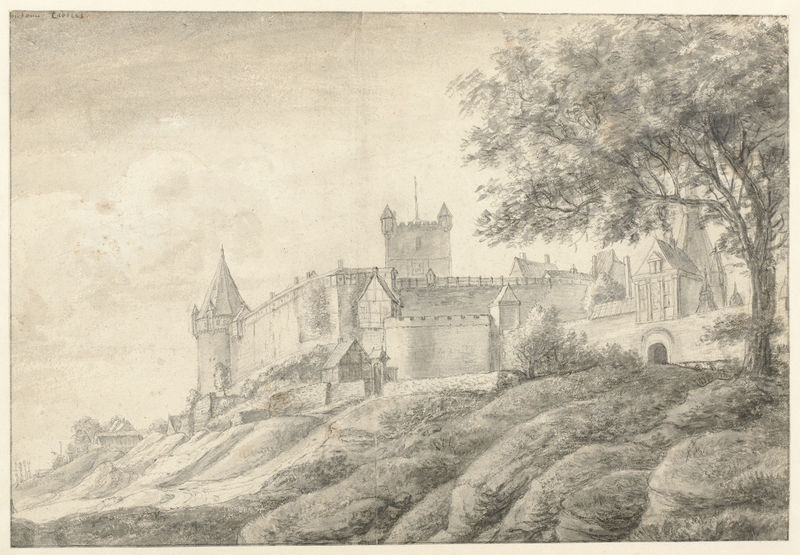
Titel: Gezicht op het kasteel Bentheim
Künstler: Anthonie Waterloo
Standort: Amsterdam
Institution: Rijksmuseum
Schlagwörter: baum, berg, felsen, himmel, laub, wolken, landschaft, zeichnung, gebäude, haus, wolke, stein, steine, hügel, turm, papier, mauer, grafik, sepia, romantik, deutsch, grass, tor, zinnen, befestigung, eingang, burg, druck, radierung, bleistift, portal, mauern, fachwerk, eingan, wall, burgmauer, teichnung, burgturm